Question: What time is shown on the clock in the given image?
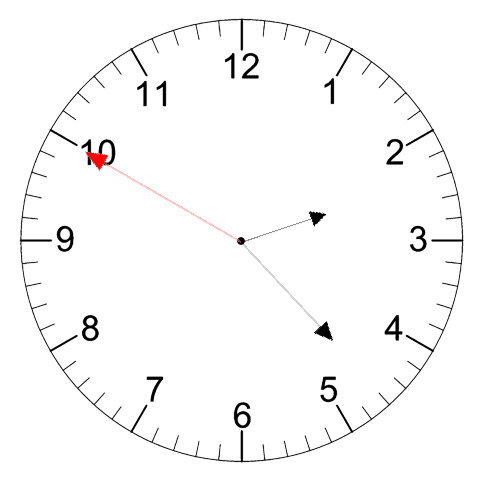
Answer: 02:22:50